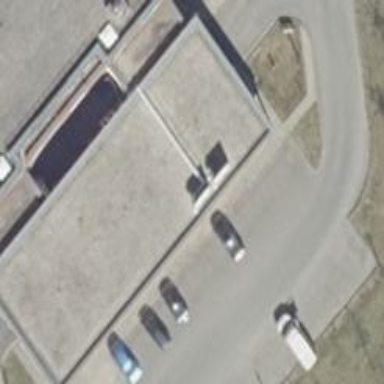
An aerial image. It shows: Ambulance station for emergencies.